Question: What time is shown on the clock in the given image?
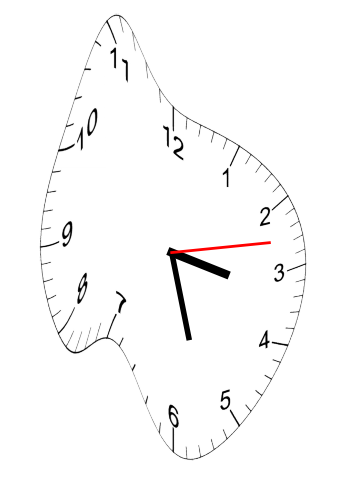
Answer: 03:27:13